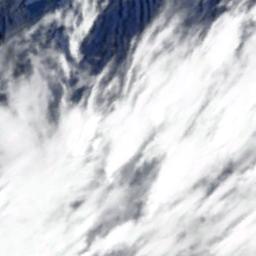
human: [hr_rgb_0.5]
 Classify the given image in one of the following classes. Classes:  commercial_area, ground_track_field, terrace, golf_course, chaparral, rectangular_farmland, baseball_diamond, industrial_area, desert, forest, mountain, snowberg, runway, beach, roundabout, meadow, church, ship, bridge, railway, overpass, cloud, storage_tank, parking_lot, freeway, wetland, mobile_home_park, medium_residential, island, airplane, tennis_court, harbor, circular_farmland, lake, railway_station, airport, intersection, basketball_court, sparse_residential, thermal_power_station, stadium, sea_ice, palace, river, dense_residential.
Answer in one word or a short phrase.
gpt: cloud